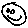
Label: smiley face